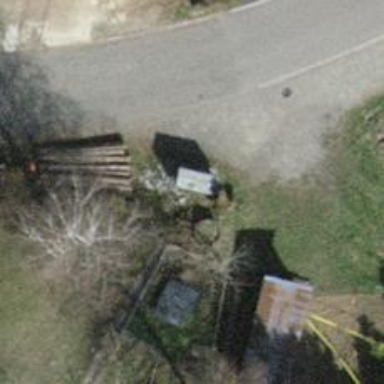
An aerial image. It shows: Brown bench in the vicinity.